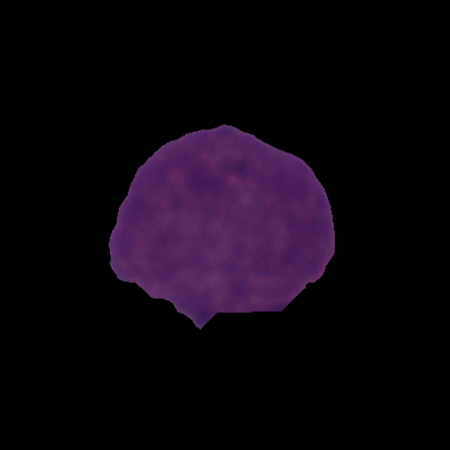
Label: cancer